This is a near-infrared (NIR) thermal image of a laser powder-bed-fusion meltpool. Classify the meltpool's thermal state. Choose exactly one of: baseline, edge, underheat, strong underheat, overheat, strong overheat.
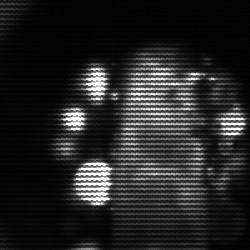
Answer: strong underheat